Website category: university
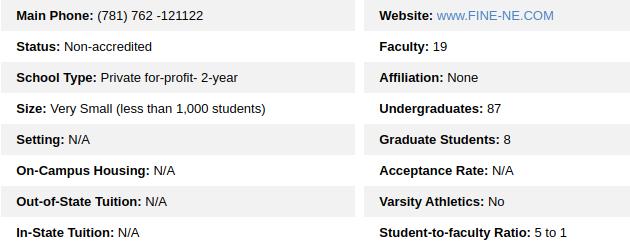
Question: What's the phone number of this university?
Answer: (781) 762 -121122

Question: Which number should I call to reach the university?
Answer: (781) 762 -121122

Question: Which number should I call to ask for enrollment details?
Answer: (781) 762 -121122

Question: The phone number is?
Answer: (781) 762 -121122

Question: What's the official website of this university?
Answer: www.FINE-NE.COM

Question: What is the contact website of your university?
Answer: www.FINE-NE.COM

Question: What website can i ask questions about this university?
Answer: www.FINE-NE.COM

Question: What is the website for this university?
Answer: www.FINE-NE.COM

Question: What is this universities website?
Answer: www.FINE-NE.COM

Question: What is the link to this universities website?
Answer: www.FINE-NE.COM

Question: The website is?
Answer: www.FINE-NE.COM

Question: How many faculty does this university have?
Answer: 19

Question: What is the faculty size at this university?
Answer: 19

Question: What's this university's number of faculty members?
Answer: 19

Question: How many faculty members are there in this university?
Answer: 19

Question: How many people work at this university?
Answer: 19

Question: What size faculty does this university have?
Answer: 19

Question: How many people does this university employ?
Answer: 19

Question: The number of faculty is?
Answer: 19

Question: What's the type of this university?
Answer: Private for-profit- 2-year

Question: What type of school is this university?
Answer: Private for-profit- 2-year

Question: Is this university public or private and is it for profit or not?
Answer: Private for-profit- 2-year

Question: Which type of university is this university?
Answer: Private for-profit- 2-year

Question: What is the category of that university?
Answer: Private for-profit- 2-year

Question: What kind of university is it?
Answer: Private for-profit- 2-year

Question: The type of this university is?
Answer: Private for-profit- 2-year

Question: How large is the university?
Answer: Very Small (less than 1,000 students)

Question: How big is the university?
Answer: Very Small (less than 1,000 students)

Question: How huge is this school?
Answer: Very Small (less than 1,000 students)

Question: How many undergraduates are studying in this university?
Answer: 87

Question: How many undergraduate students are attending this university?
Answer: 87

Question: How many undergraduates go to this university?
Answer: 87

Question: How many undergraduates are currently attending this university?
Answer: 87

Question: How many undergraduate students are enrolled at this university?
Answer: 87

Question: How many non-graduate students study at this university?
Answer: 87

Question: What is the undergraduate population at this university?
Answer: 87

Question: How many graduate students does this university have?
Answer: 8

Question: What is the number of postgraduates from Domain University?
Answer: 8

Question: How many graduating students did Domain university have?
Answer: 8

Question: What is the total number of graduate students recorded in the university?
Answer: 8

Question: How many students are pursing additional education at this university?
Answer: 8

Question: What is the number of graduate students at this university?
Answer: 8

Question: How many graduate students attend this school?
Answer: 8

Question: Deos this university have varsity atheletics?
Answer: No

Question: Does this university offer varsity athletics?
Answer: No

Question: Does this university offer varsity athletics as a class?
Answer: No

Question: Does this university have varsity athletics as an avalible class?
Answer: No

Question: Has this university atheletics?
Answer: No

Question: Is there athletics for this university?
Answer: No

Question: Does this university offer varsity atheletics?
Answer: No

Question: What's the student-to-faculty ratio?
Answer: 5 to 1

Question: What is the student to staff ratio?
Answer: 5 to 1

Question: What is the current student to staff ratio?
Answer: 5 to 1

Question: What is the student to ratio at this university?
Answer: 5 to 1

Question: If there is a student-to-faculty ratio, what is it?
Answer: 5 to 1

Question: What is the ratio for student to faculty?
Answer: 5 to 1

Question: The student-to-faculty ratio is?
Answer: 5 to 1